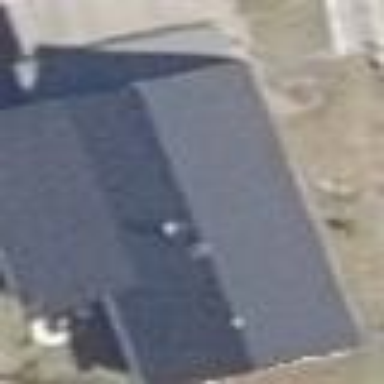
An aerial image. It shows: Detached building with gabled roof covered in black roof tiles.